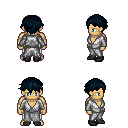
a pixel art fantasy rpg character, male body template, human, tanned skin, white robe, white pants, raven short bangs hairstyle, black shoes, four views (front, back, left, right), 2x2 character sprite sheet, small pixel art, hard edges, no anti-aliasing